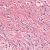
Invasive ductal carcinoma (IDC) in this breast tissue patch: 1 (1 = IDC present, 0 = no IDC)